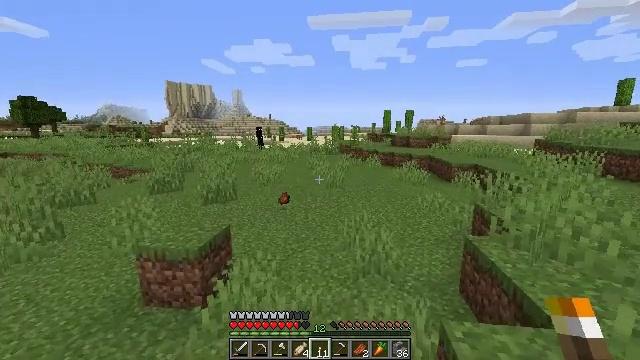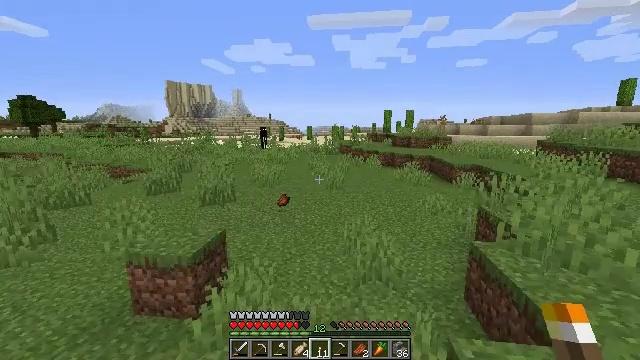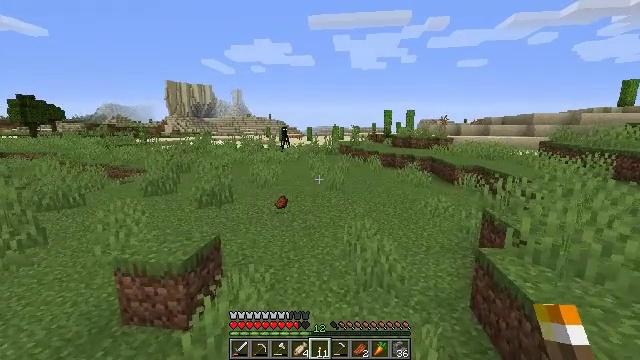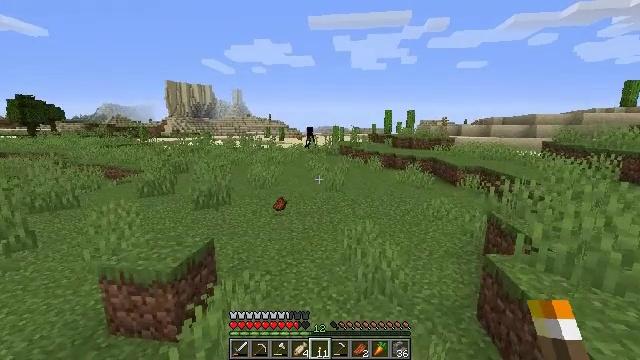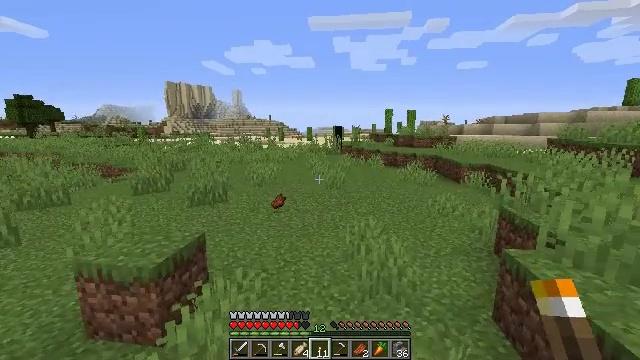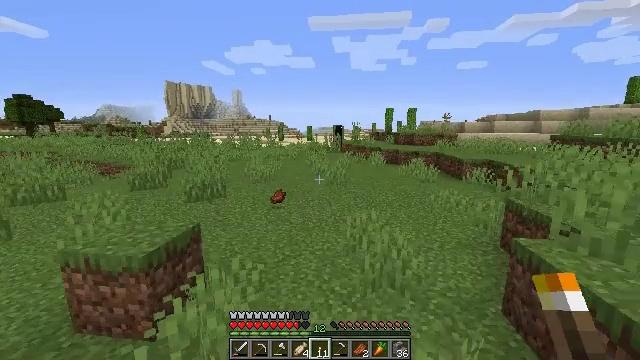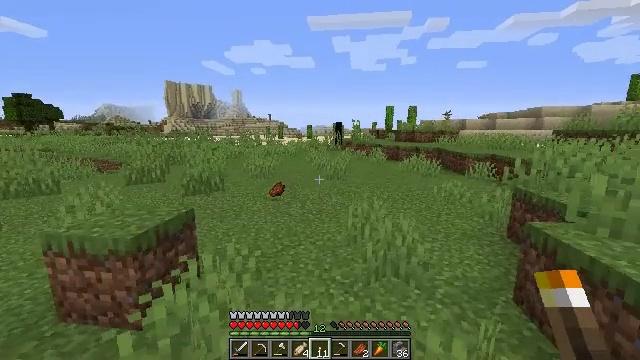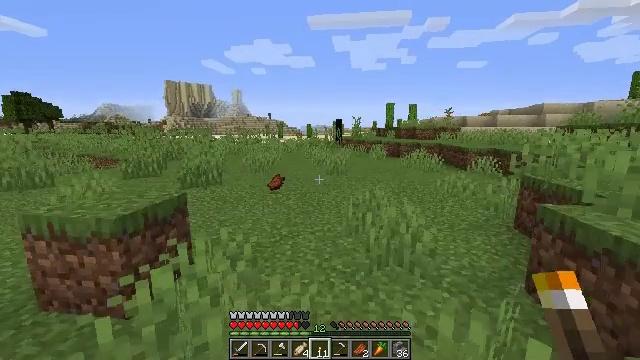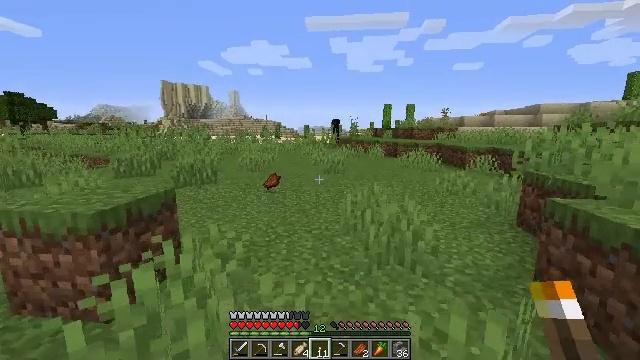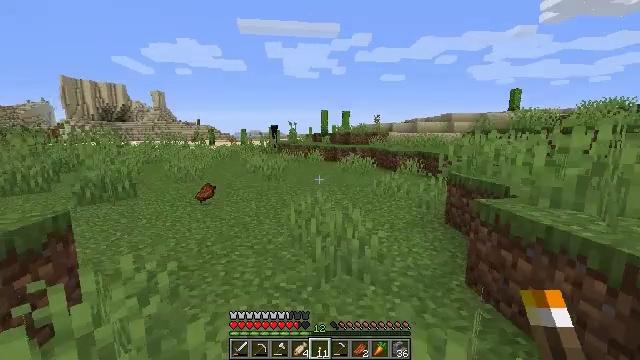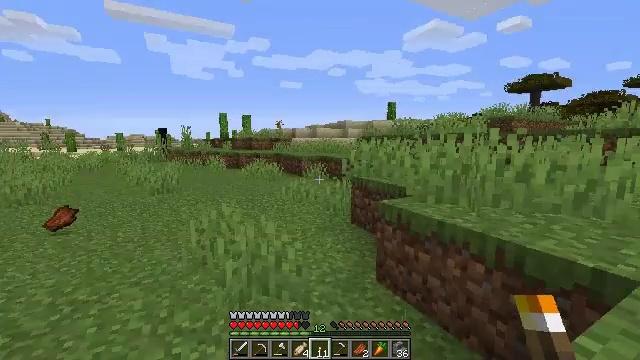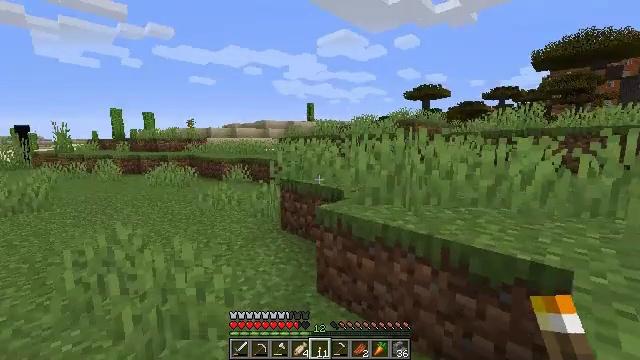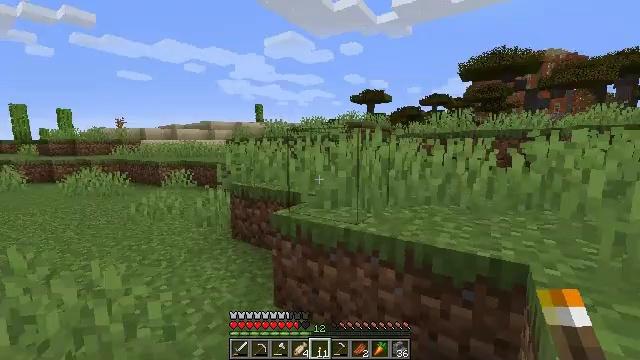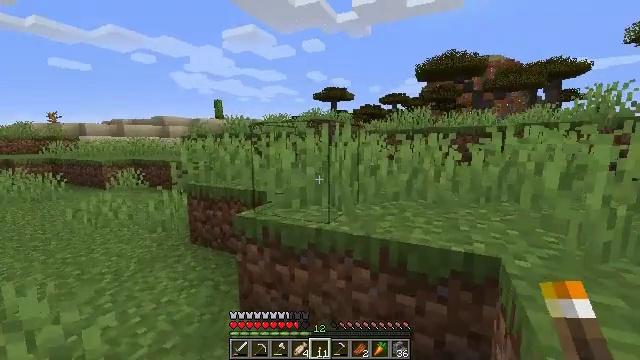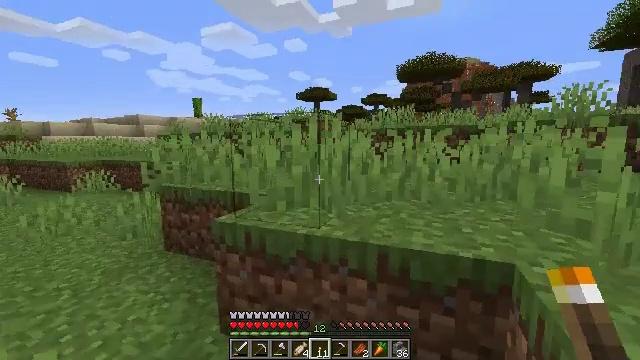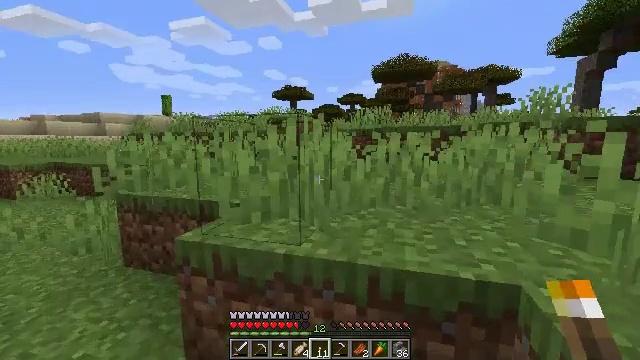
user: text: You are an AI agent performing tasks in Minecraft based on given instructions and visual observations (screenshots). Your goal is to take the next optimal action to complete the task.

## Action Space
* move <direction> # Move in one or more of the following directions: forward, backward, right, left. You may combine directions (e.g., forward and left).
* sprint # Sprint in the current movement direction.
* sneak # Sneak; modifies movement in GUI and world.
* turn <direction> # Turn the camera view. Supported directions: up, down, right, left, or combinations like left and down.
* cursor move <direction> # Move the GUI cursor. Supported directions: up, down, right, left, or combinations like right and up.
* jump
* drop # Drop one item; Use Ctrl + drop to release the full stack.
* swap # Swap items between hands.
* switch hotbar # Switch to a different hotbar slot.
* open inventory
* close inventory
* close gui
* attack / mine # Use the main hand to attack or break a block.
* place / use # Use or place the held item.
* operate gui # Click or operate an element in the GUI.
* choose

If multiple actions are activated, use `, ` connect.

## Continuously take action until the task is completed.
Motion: motion action
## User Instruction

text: Remove a torch from the inventory.
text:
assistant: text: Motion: move forward
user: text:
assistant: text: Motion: move forward
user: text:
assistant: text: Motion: move forward
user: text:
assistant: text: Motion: move forward
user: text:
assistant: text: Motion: move forward
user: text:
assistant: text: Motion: move forward
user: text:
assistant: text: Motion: move forward
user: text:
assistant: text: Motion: move forward
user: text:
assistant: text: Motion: move forward, turn right and up
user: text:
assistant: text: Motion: move forward, turn right and up
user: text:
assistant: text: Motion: move forward, turn right
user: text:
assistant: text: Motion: move forward, turn right
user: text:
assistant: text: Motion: move forward, turn right
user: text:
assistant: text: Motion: move forward, turn right
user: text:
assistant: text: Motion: move forward, turn right
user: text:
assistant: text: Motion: move forward, turn right
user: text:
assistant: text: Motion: move forward, turn right, jump
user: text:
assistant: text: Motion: move forward, turn right, jump
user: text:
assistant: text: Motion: move forward, jump
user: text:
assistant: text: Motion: move forward, jump
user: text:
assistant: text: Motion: move forward, jump
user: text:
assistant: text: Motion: move forward
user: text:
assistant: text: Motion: move forward
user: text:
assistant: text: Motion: move forward
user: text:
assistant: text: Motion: move forward
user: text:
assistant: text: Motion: move forward
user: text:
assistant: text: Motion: move forward
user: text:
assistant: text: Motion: move forward
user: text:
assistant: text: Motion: move forward
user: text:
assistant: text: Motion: move forward